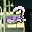
Label: 2